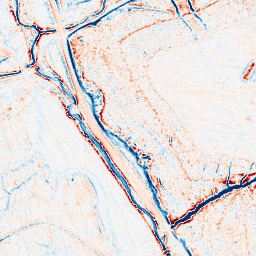
Category: classical
Decomposition family: gaussian
Decomposition parameters: sigma: 2
Upsampling method: quintic
Upsampling parameters: scale: 2
Upsampling scale: 2